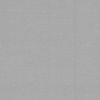
Label: dusty